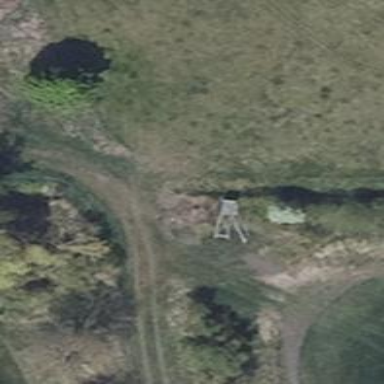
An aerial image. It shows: Hunting stand.